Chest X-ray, PA view. Patient: 44 years old, sex F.
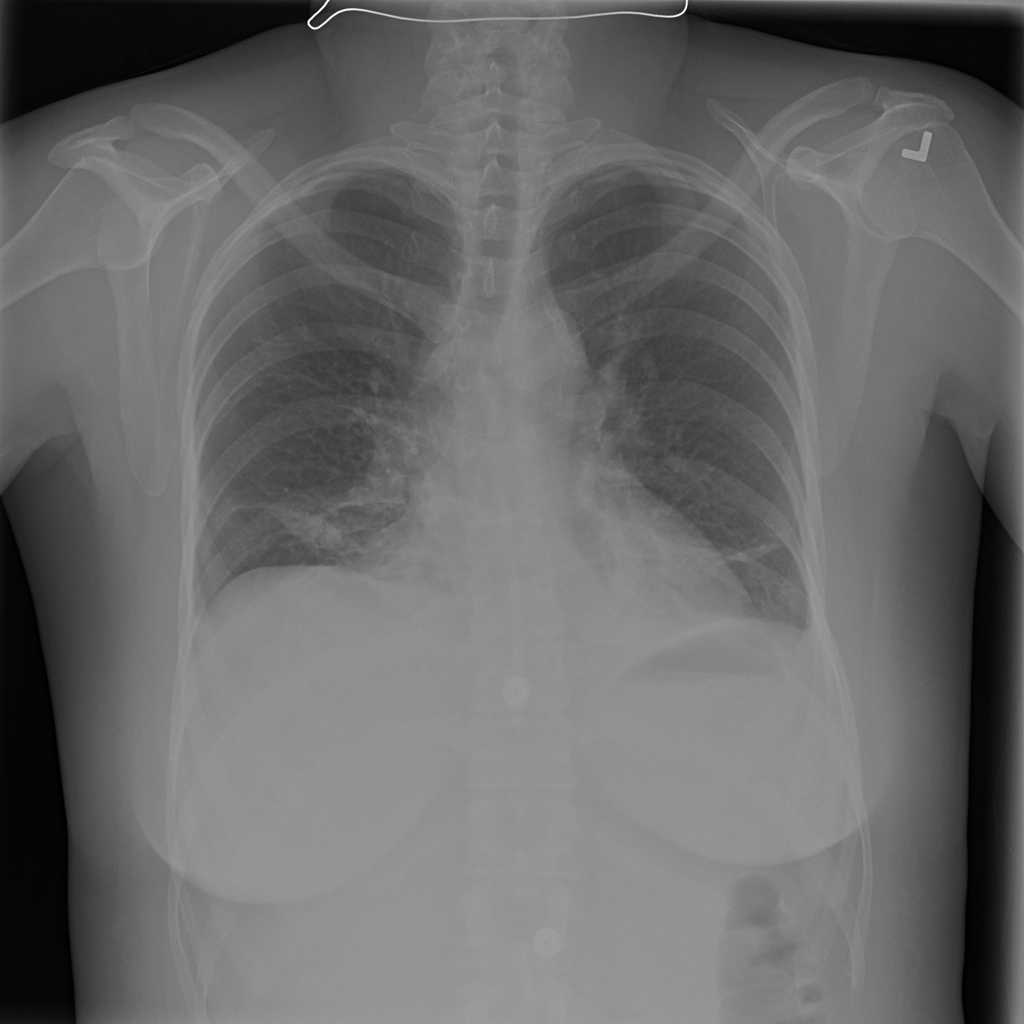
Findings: Atelectasis